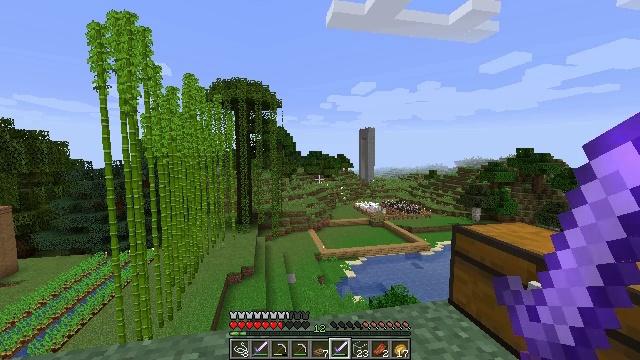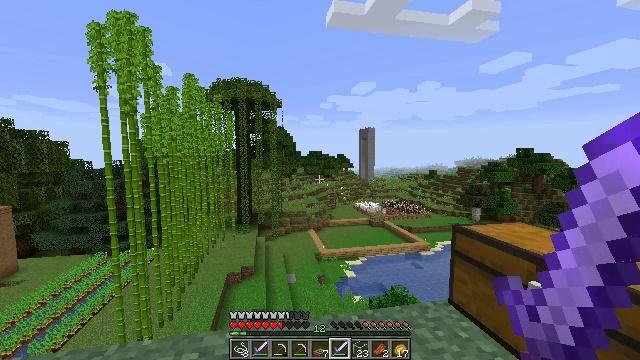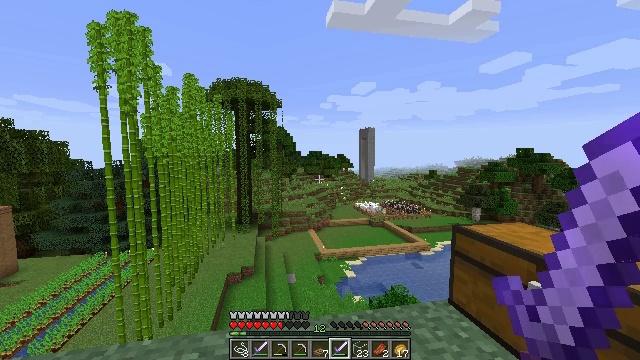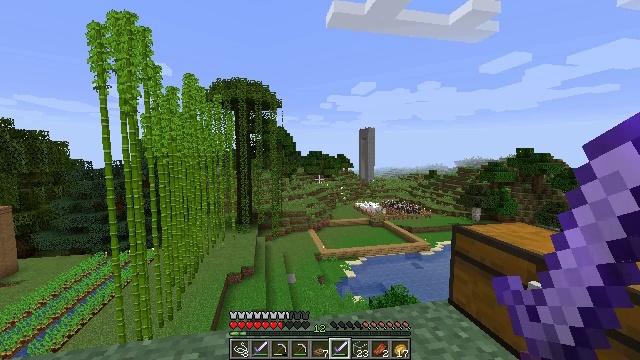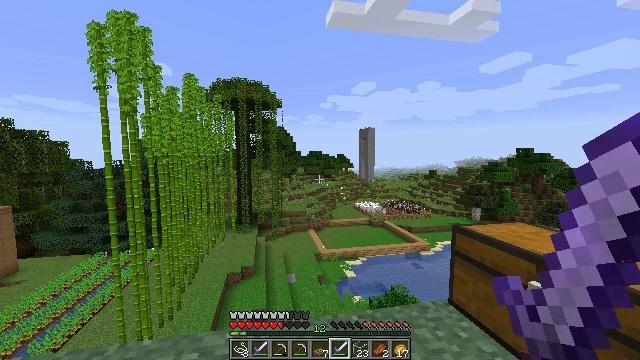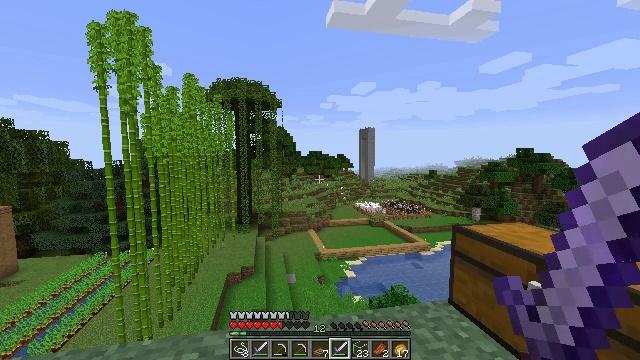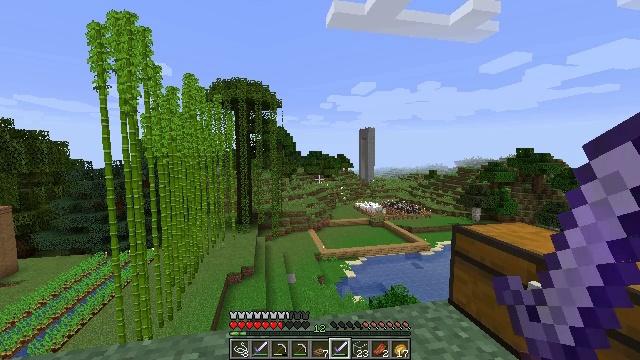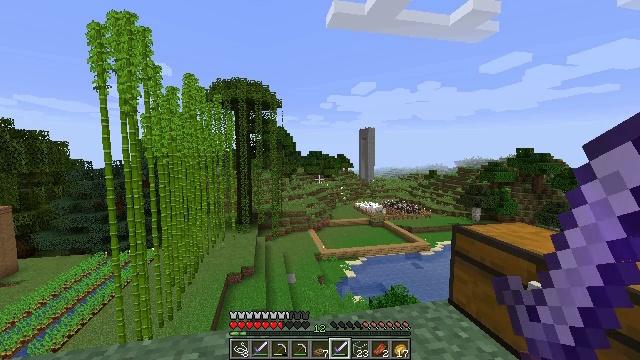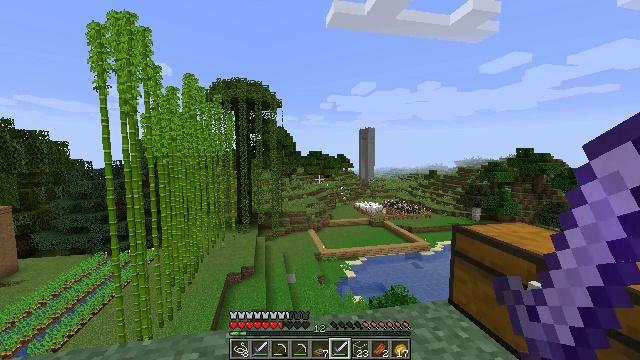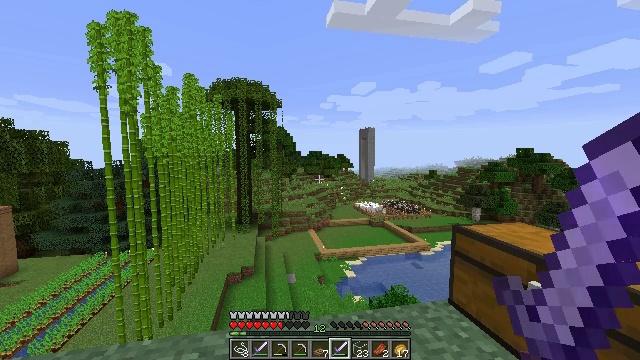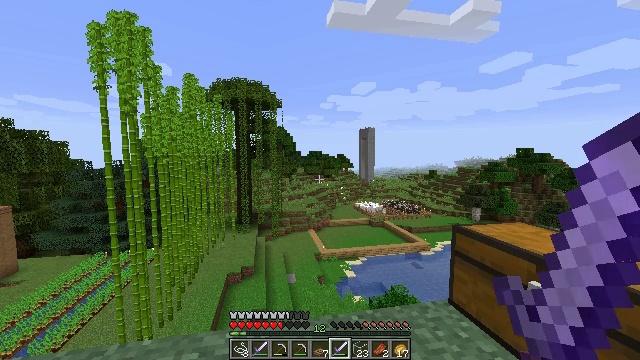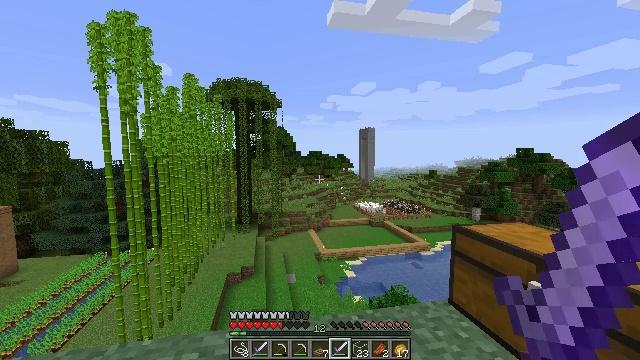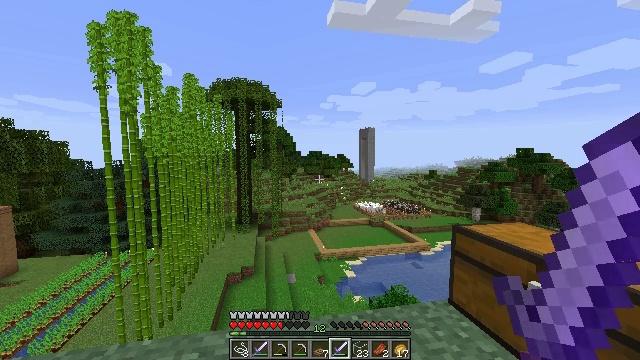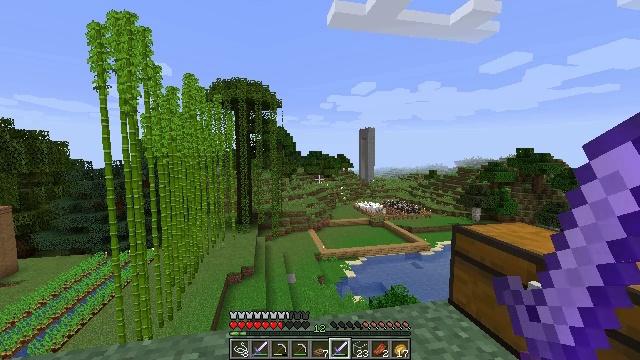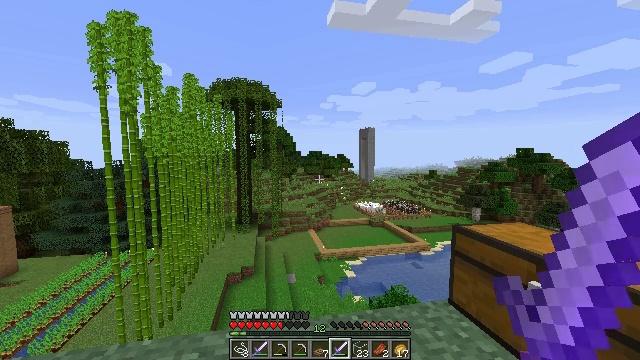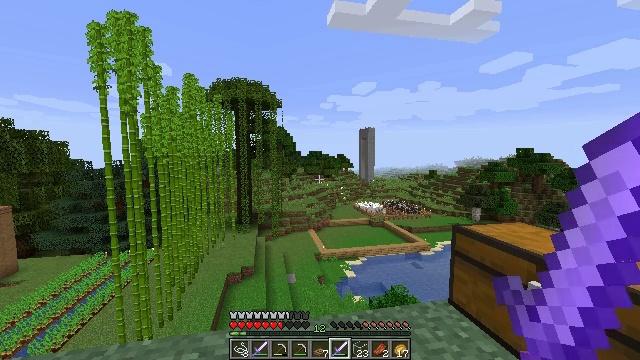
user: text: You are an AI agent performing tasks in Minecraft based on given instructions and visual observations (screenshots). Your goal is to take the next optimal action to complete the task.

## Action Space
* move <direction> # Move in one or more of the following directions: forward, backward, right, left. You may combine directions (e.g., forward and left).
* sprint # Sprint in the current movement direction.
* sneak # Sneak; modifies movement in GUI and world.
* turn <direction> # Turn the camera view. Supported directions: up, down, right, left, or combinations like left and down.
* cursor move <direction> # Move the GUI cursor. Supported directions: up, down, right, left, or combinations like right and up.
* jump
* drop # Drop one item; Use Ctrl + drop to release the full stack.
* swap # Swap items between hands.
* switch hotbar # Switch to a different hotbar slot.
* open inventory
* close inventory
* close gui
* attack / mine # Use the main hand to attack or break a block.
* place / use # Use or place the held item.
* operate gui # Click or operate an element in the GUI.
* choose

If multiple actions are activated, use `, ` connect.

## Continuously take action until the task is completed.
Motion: motion action
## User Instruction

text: Prepare paper and leather to craft a book.
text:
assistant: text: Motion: no_op
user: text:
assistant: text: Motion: no_op
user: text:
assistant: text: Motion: no_op
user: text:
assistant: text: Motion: no_op
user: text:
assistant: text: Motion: no_op
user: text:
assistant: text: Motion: no_op
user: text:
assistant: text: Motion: no_op
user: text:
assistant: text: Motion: no_op
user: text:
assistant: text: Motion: no_op
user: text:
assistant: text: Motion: no_op
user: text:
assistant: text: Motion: no_op
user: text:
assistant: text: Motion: no_op
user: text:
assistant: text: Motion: no_op
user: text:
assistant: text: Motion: no_op
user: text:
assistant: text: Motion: no_op
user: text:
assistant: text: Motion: no_op
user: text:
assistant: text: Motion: no_op
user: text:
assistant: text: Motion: no_op
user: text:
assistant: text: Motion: no_op
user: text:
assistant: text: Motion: no_op
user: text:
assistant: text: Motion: no_op
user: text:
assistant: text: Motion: no_op
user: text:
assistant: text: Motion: no_op
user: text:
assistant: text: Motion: no_op
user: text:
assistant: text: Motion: no_op
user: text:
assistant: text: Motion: no_op
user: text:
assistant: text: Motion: no_op
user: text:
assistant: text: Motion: no_op
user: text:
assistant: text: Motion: no_op
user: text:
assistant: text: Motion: no_op